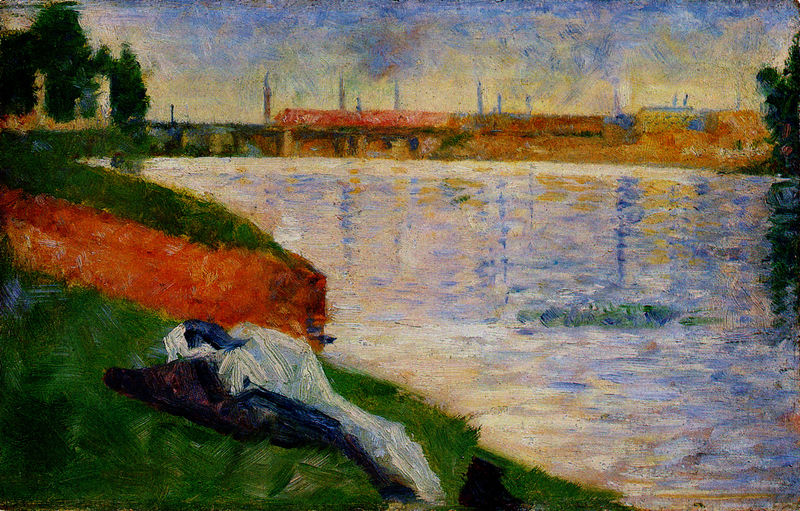
Titel: Vêtements sur l'herbe
Künstler: Georges Pierre Seurat
Standort: London
Institution: Tate Gallery
Schlagwörter: baum, blau, himmel, mann, schatten, schlaf, wasser, weiß, wolken, baden, badende, bäume, cezanne, fluss, gelb, grob, grün, impressionismus, landschaft, menschen, ocker, see, stadt, ufer, abend, braun, bunt, frau, kleid, kleider, licht, orange, gras, rasen, rot, tuch, wiese, beige, fauves, kleidung, mensch, horizont, häuser, natur, spiegelung, brücke, gewässer, pastos, rauch, sonne, figur, decke, paar, person, kamine, schornstein, turm, küste, sommer, strand, ruhe, liegen, umrisse, ansicht, divisionismus, vedute, schuhe, pointilismus, farben, fels, dächer, schornsteine, farbe, rast, fabrik, industrie, seine, böschung, fliessen, spitz, impressionistisch, monet, manet, stimmung, liegend, striche, reflexion, impression, gauguin, stadtansicht, pärchen, türme, schwimmen, liegende, fliesen, strich, stiefel, pinselstrich, sonntag, badender, seurat, sisley, signac, baäume, pointillismus, neoimpressionismus, picknik, moner, himmeld, stirche, raseng, stadt im hintergrund